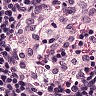
Metastatic tissue present: no